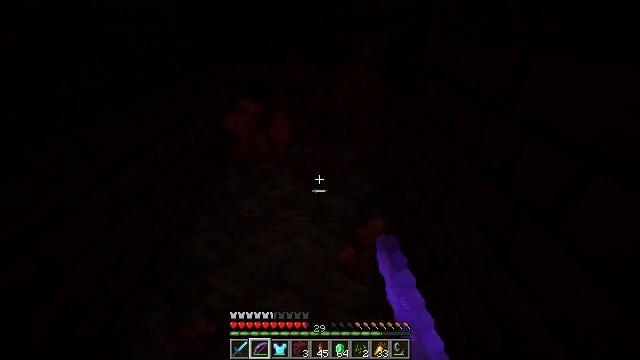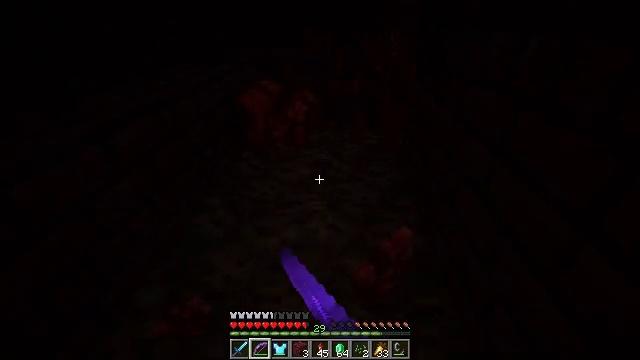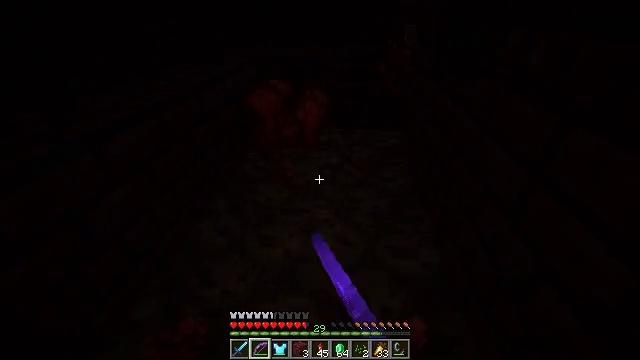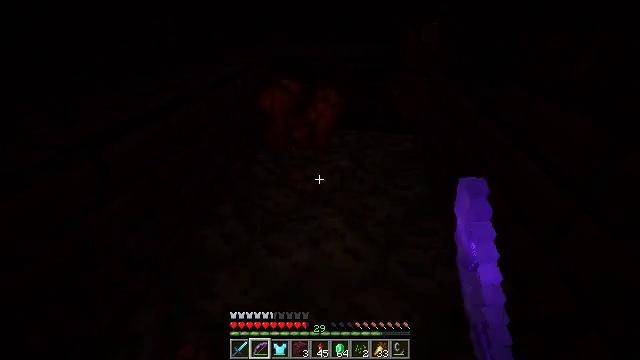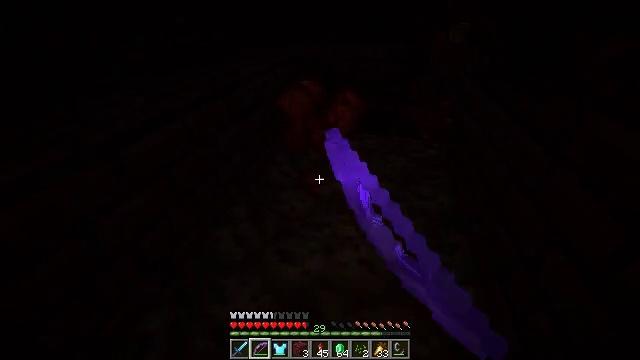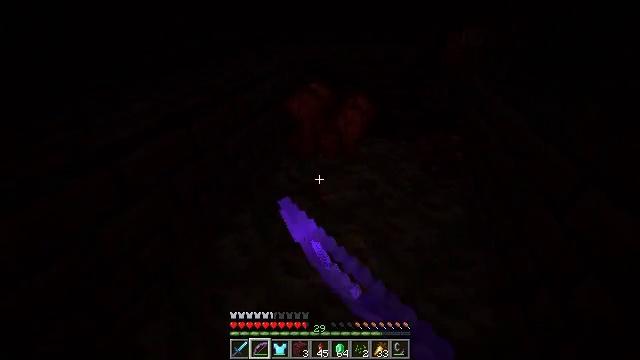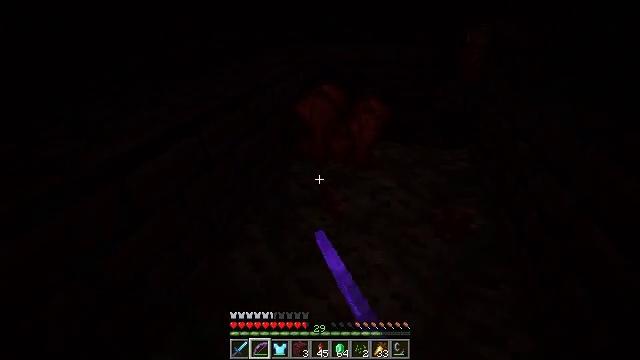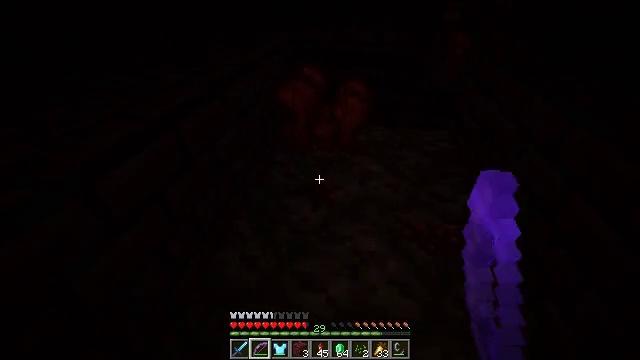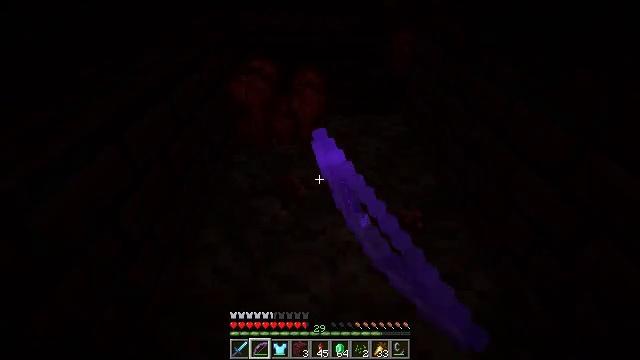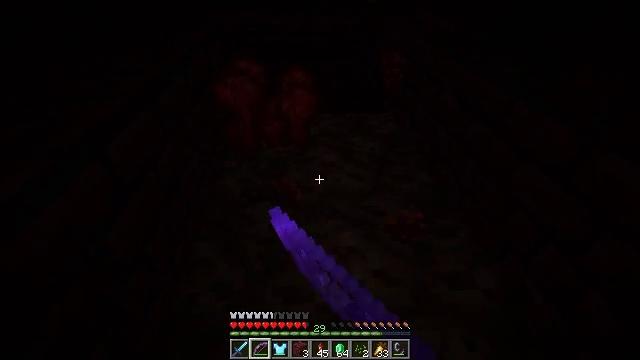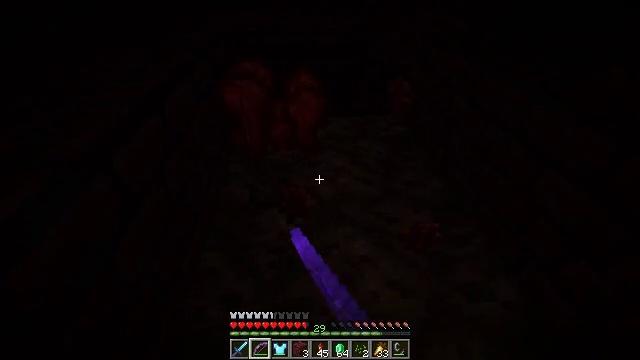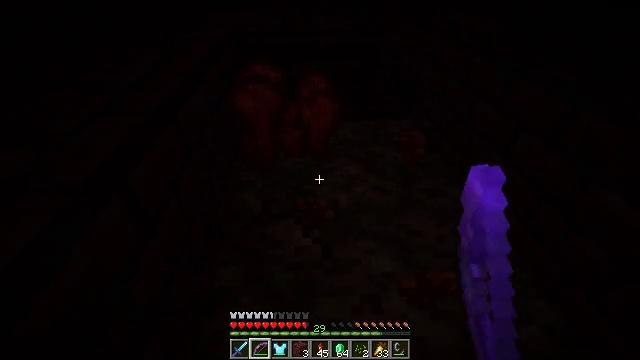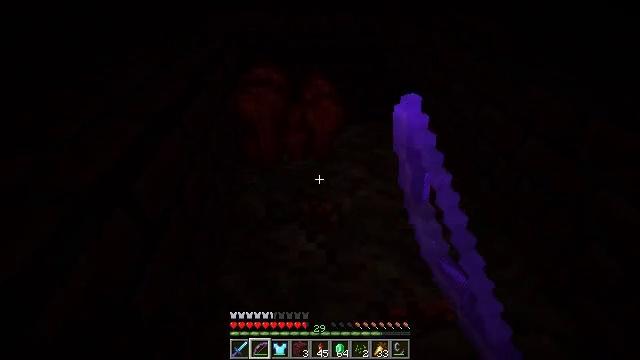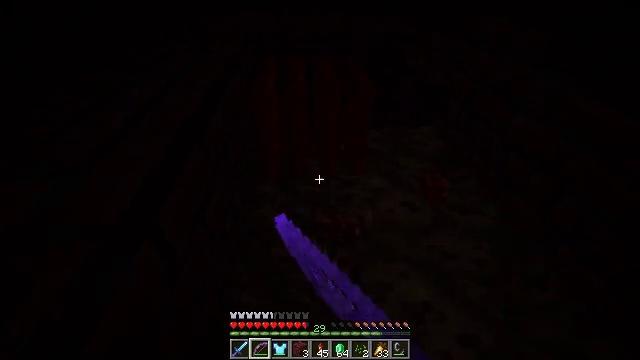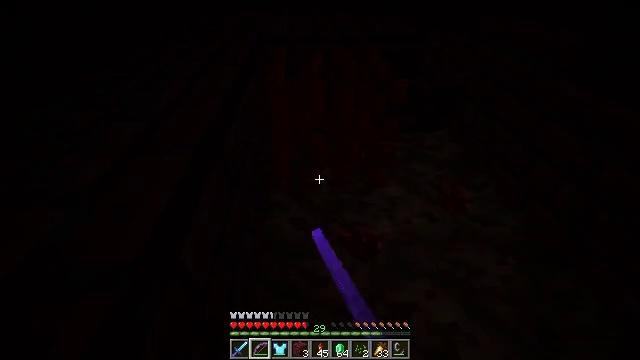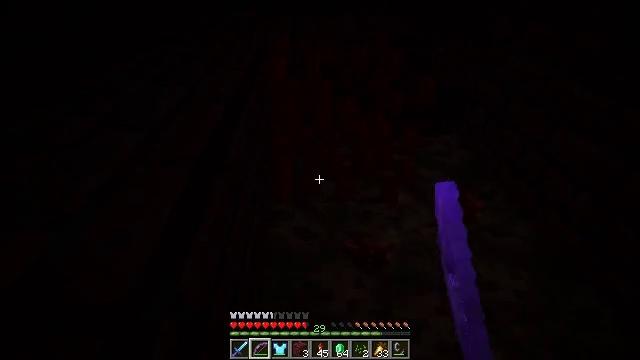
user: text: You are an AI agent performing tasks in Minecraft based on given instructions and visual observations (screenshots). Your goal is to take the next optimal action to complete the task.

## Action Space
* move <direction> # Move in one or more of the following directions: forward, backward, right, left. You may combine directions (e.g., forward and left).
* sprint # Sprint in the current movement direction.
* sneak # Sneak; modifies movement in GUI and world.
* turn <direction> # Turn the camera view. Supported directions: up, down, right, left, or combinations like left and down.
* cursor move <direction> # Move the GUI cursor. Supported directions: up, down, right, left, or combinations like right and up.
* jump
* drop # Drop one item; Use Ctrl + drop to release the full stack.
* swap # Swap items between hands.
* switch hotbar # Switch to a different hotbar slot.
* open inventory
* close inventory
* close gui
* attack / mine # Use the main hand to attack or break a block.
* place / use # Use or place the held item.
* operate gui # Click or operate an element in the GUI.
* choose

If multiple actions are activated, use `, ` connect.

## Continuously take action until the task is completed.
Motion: motion action
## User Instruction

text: Harvest nether wart in the Nether.
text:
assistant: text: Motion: move forward, turn left, attack / mine
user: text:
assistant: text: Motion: move forward, turn left, attack / mine
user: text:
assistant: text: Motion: move forward, turn left, attack / mine
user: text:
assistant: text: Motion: move forward, turn left, attack / mine
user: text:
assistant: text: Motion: move forward and move left, turn left, attack / mine
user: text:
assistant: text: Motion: move forward and move left, attack / mine
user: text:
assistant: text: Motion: move forward and move left, turn right and down, attack / mine
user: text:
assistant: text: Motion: move forward and move left, turn right and down, attack / mine
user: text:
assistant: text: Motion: move forward and move left, turn right, attack / mine
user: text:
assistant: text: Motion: move forward and move left, attack / mine
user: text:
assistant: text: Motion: move forward and move left, attack / mine
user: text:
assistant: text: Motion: move forward and move left, attack / mine
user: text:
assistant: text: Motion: move forward and move left, attack / mine
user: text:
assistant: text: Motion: move forward and move left, attack / mine
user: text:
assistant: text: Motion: move forward and move left, attack / mine
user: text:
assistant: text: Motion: move forward and move left, turn up, attack / mine
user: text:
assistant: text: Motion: move forward and move left, turn right and up, attack / mine
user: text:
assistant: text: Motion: move forward and move left, turn right and up, attack / mine
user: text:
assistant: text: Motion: move forward and move left, turn right, attack / mine
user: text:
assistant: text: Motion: move forward and move left, turn right and down, attack / mine
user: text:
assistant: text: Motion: move forward and move left, turn right, attack / mine
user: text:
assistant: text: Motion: move forward and move left, turn right, attack / mine
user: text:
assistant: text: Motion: move forward and move left, turn right and up, attack / mine
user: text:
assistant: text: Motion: move left, turn right and up, attack / mine
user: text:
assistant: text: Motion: move left, turn right, attack / mine
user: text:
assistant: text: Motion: move left, turn right, attack / mine
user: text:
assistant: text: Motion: move left, attack / mine
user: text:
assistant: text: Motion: turn right and up, attack / mine
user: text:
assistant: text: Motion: move forward, turn right and up, attack / mine
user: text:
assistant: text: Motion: move forward, attack / mine